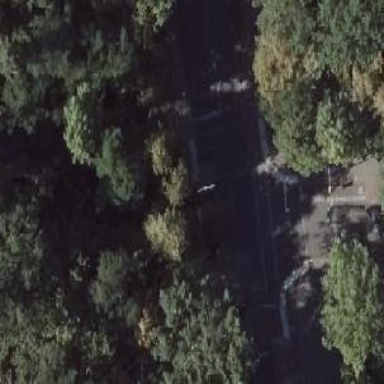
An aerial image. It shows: Road with traffic signals.